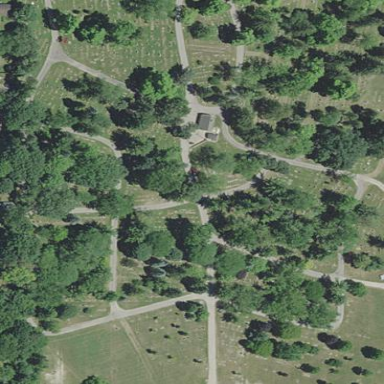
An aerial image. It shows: Cemetery.